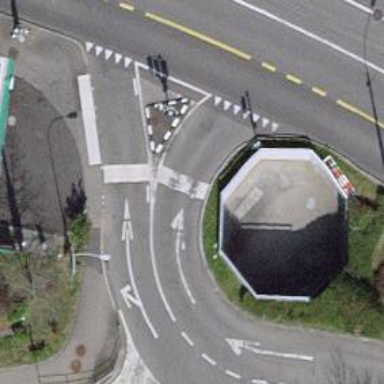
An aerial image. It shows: Road with traffic signals.